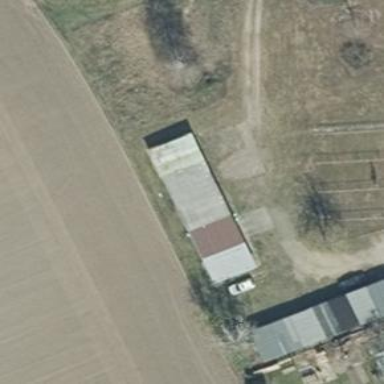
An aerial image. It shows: Group of garages.